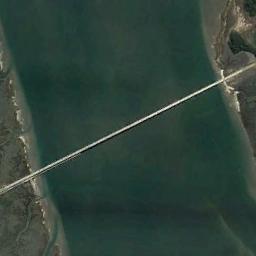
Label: bridge